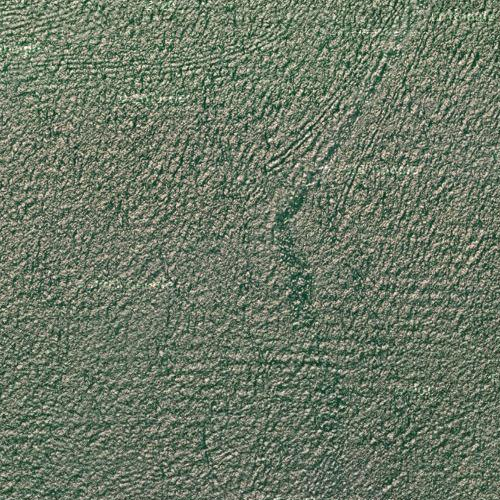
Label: sydney